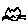
Label: cat